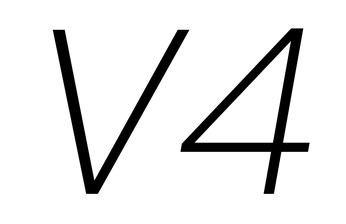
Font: Poppins-ExtraLightItalic